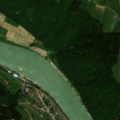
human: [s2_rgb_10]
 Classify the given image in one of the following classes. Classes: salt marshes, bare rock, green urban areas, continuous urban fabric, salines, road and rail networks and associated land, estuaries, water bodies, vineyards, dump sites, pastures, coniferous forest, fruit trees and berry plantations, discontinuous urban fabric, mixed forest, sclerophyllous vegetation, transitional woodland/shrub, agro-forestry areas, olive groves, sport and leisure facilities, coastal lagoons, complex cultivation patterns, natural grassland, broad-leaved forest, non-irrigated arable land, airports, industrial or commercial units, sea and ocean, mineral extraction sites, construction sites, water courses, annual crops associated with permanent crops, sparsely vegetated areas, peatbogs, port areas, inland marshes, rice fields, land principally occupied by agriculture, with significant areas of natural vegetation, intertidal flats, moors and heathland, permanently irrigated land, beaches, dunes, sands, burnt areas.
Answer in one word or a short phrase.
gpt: discontinuous urban fabric, non-irrigated arable land, pastures, complex cultivation patterns, broad-leaved forest, mixed forest, water courses